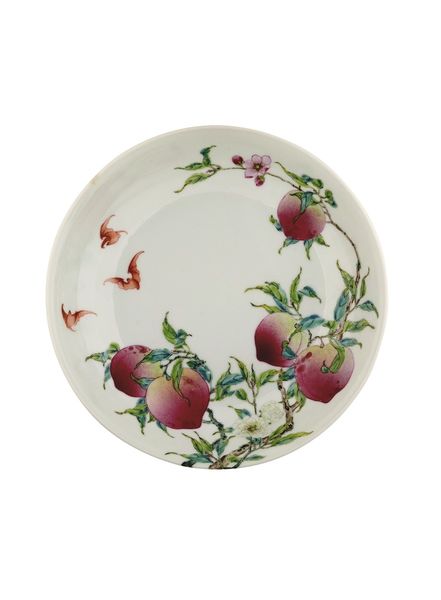
Titel: Teller mit Pfirsichen und Fledermäusen
Standort: Hamburg
Institution: Museum für Kunst und Gewerbe Hamburg
Schlagwörter: weiß, blüte, blüten, obst, tiere, teller, vögel, zweige, familie, frucht, keramik, tierbild, porzellan, dynastie, fledermäuse, ch, qing, ts, yung, serviergeschirr, früchte, qingdynastie, yongzheng, yung cheng, yong, zheng, aufglasurfarben